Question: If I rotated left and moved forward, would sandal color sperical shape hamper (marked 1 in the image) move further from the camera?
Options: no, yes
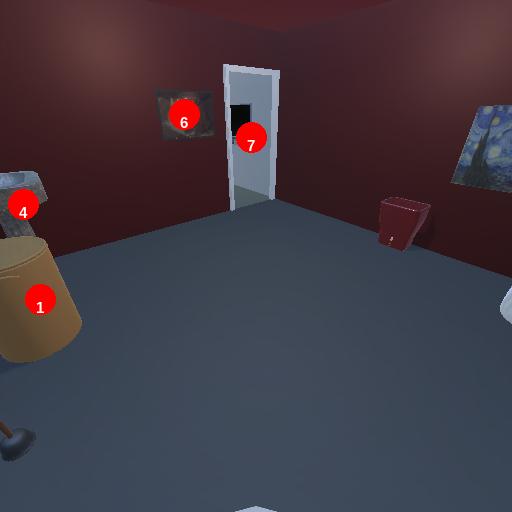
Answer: no